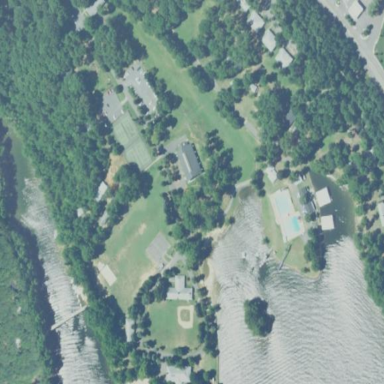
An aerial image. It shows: Summer camp set on leisure land.